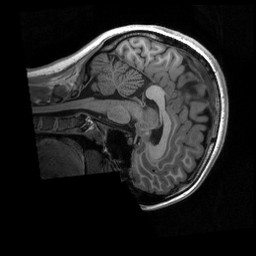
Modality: T1w
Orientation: sagittal
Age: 22
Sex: female
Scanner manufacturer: siemens
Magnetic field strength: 3 T
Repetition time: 2.3 s
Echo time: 0.00297 s